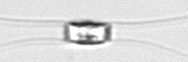
Label: Chaetoceros_similis